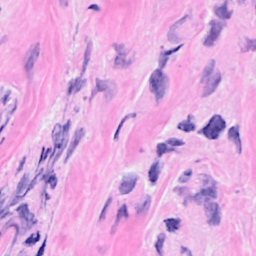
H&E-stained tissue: Breast